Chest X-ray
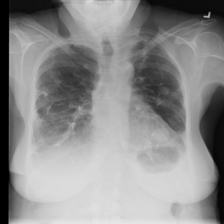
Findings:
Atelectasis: negative
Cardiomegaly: negative
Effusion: negative
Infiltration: negative
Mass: positive
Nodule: negative
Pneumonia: negative
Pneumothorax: negative
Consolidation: negative
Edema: negative
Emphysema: negative
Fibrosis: negative
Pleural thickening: negative
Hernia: negative